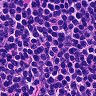
Metastatic tissue present: no